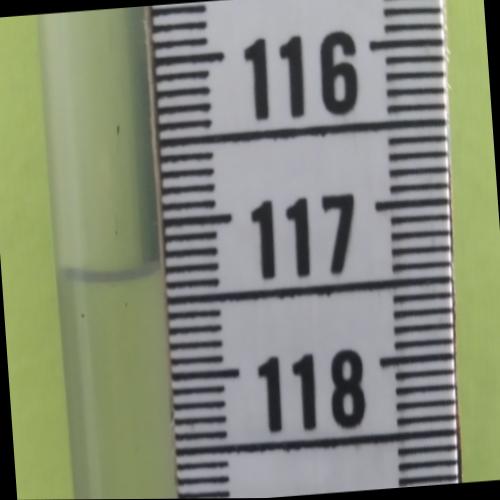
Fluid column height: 117.3 cm